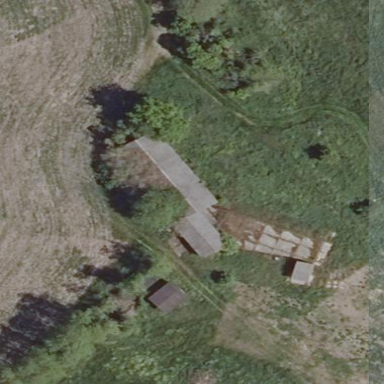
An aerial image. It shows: Farm auxiliary building.